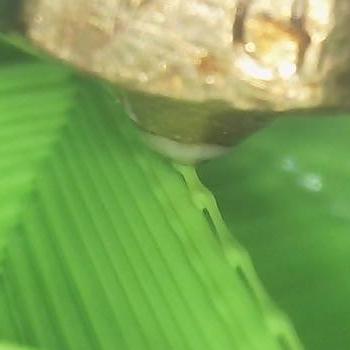
Flow rate: 39%